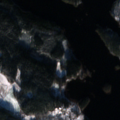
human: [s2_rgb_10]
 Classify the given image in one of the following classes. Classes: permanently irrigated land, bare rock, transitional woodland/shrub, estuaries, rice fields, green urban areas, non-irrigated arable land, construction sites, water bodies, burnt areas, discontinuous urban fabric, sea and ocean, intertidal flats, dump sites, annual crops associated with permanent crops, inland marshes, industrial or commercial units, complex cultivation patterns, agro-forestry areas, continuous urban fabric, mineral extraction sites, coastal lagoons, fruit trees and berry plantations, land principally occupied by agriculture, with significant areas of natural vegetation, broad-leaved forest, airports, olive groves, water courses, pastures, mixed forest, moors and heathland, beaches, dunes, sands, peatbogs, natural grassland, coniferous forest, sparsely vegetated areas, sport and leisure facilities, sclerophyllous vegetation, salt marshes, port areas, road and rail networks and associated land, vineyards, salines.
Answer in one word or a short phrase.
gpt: non-irrigated arable land, coniferous forest, mixed forest, water bodies